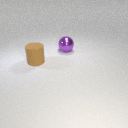
large purple metal sphere to the right of large brown rubber cylinder